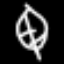
Label: leaf